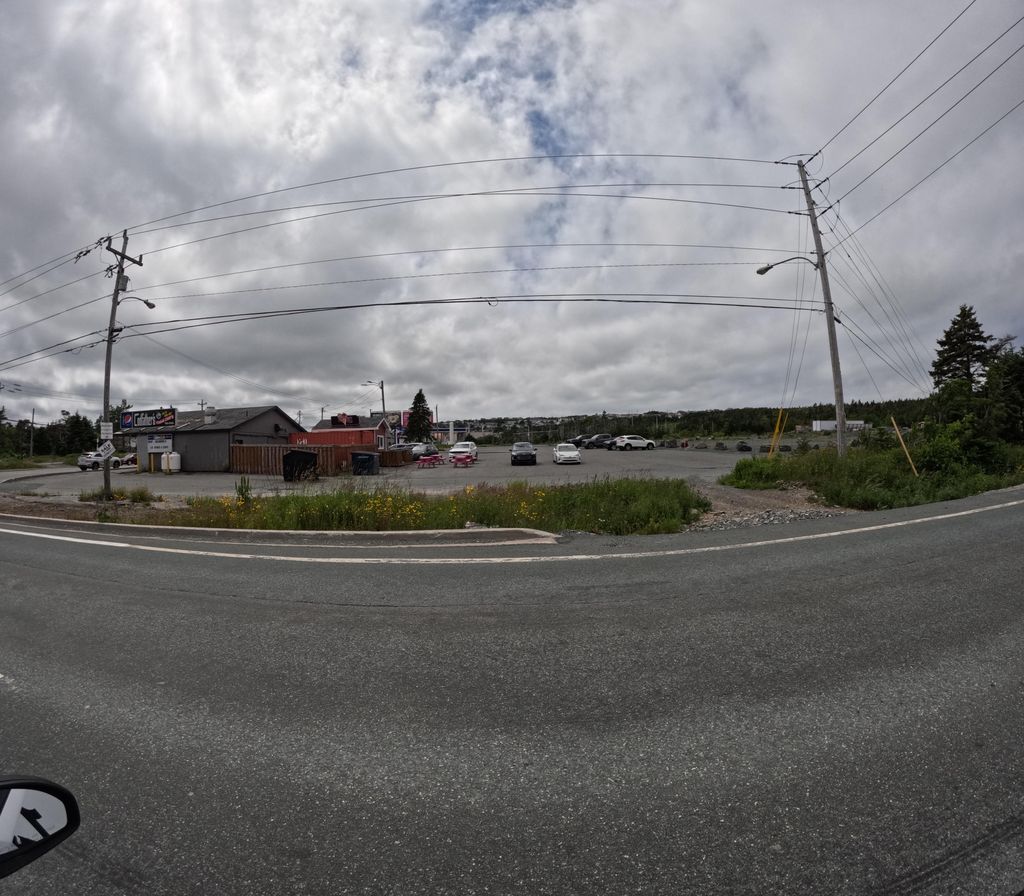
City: st_johns